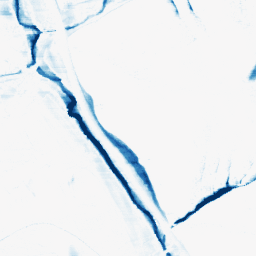
Category: morphological
Decomposition family: morphological_rect
Decomposition parameters: operation: closing
width: 20
height: 3
Upsampling method: lanczos
Upsampling parameters: scale: 4
Upsampling scale: 4